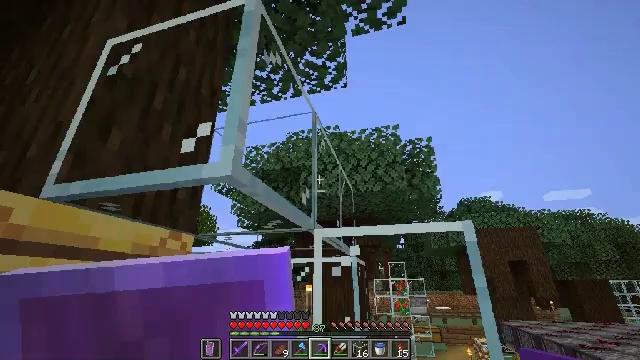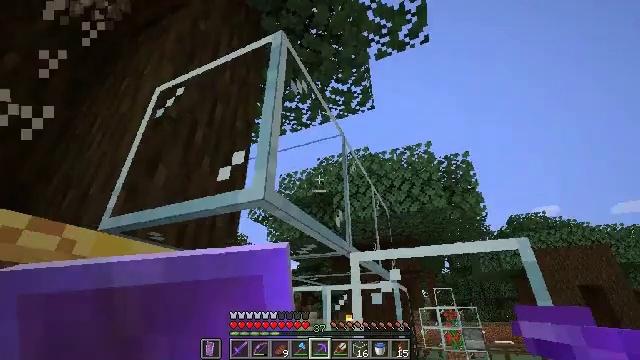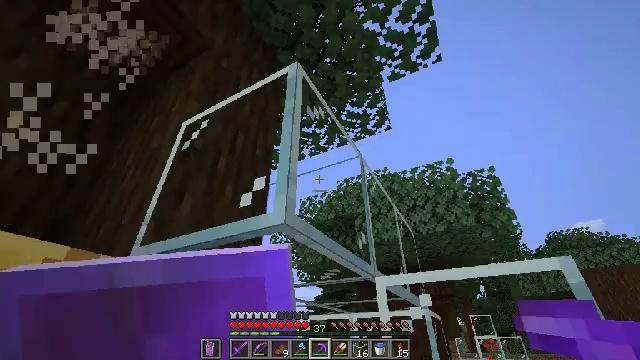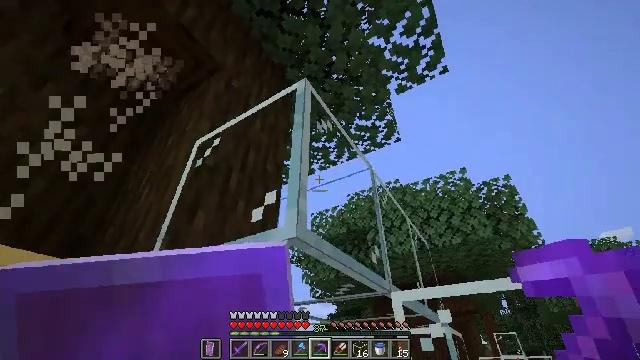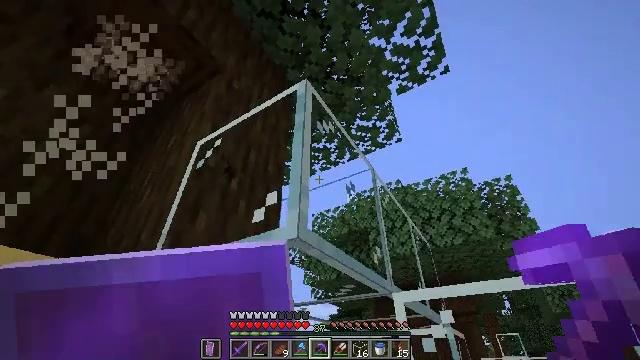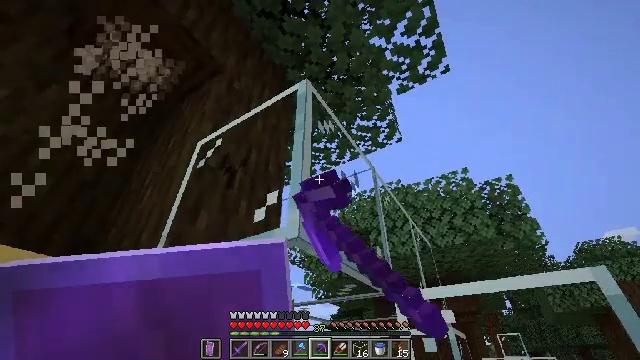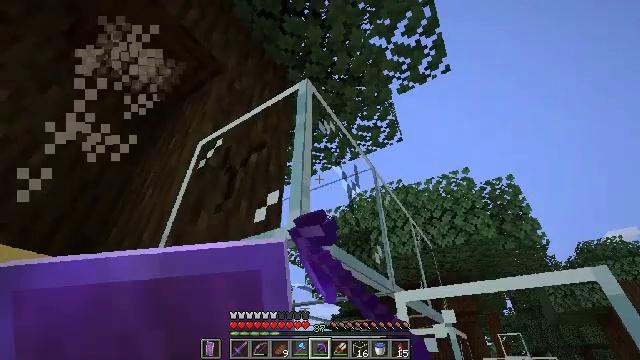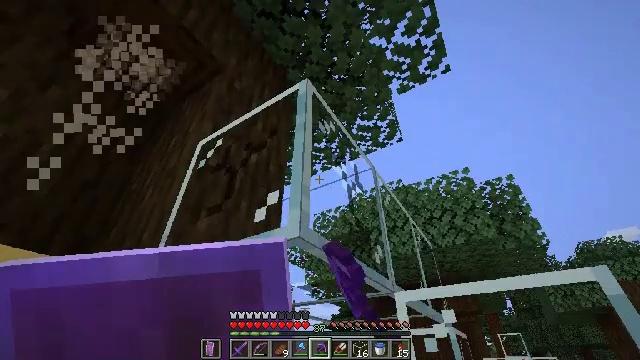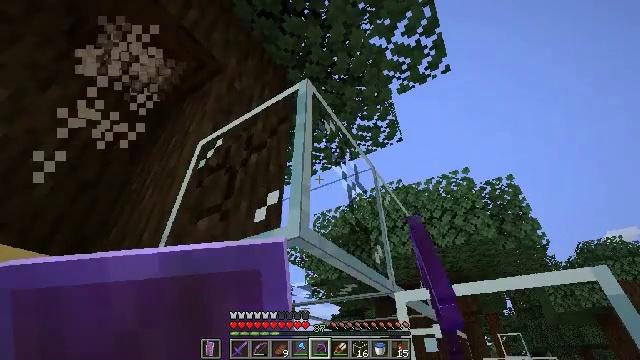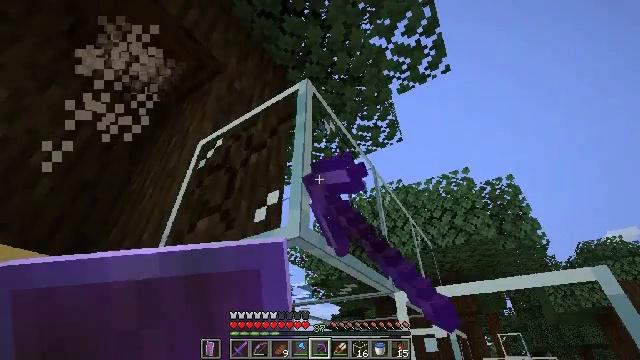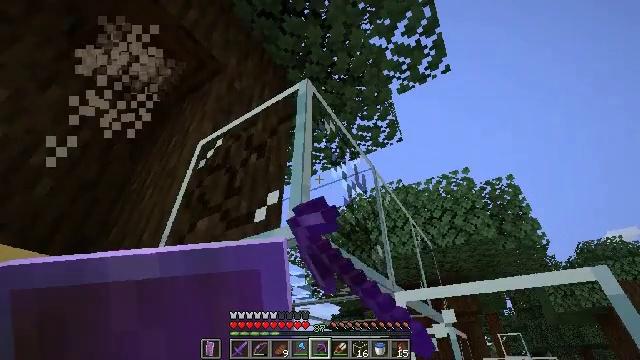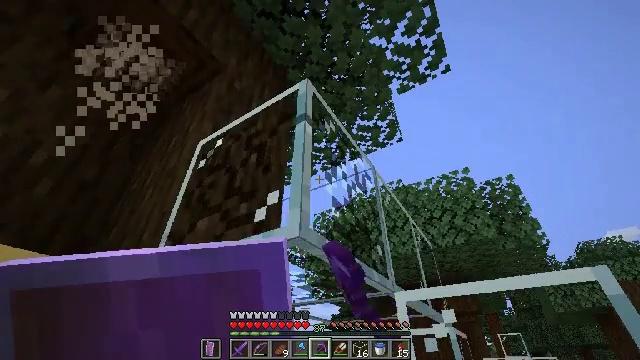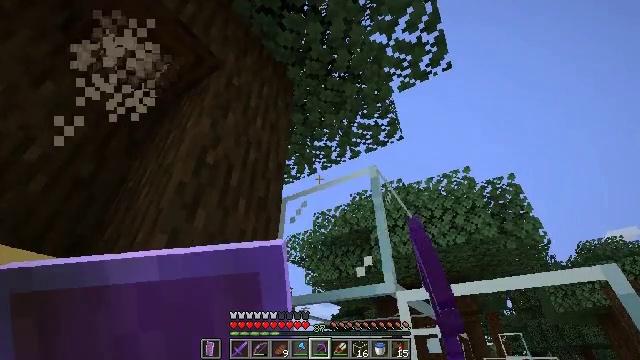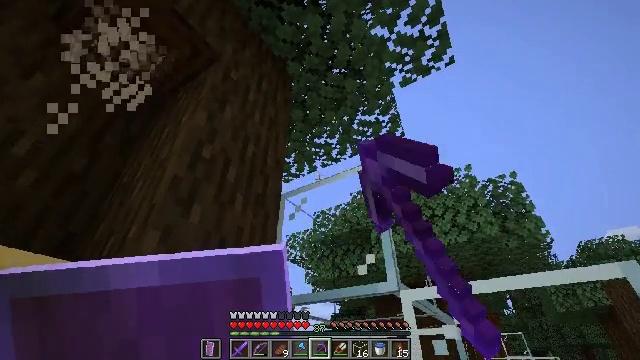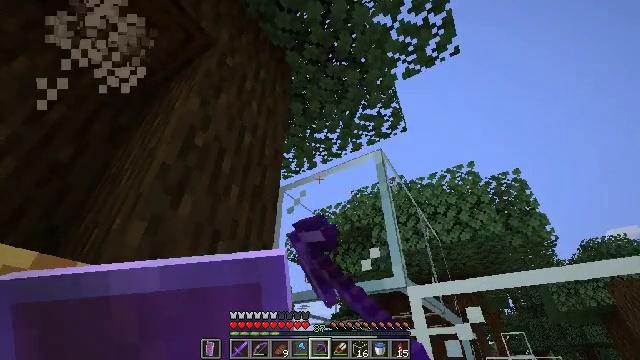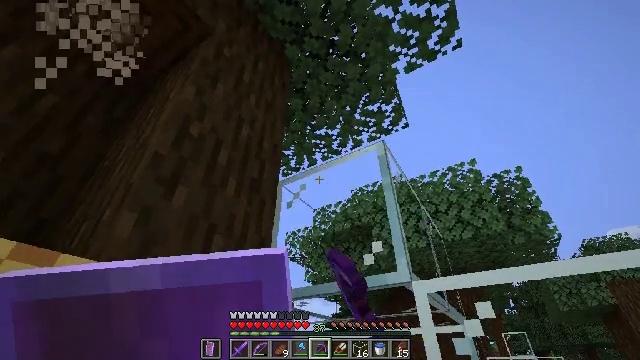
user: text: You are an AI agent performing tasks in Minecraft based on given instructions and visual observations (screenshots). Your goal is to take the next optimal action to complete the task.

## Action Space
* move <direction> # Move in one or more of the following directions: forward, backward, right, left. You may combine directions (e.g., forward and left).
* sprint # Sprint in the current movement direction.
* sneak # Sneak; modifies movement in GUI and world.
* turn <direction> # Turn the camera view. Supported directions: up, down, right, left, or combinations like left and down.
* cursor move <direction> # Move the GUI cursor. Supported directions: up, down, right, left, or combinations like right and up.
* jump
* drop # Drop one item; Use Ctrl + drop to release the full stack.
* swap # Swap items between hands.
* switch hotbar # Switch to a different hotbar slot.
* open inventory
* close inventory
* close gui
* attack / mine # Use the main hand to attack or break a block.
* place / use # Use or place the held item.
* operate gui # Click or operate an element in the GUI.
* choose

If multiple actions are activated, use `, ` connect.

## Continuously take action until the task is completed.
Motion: motion action
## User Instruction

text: Break the glass block.
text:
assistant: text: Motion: turn left and up
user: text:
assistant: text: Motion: turn left and up
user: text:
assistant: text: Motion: turn left and up
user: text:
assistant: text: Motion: attack / mine
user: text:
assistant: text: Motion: attack / mine
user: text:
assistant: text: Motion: attack / mine
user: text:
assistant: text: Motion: attack / mine
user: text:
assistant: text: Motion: attack / mine
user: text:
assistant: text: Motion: attack / mine
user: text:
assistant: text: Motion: attack / mine
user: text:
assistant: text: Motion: attack / mine
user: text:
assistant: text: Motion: move forward, attack / mine
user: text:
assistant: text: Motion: move forward, attack / mine
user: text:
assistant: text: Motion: attack / mine
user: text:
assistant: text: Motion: attack / mine
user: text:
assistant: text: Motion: attack / mine
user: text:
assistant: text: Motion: attack / mine
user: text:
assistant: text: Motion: attack / mine
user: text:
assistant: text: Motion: move forward, turn right and down, attack / mine
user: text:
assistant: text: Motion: move forward, turn right and down, attack / mine
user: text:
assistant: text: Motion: attack / mine
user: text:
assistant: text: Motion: turn right, attack / mine
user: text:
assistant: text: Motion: attack / mine
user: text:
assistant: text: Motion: attack / mine
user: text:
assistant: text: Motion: attack / mine
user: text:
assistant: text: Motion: attack / mine
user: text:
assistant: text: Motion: attack / mine
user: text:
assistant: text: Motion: attack / mine
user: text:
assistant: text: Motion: attack / mine
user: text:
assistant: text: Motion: attack / mine